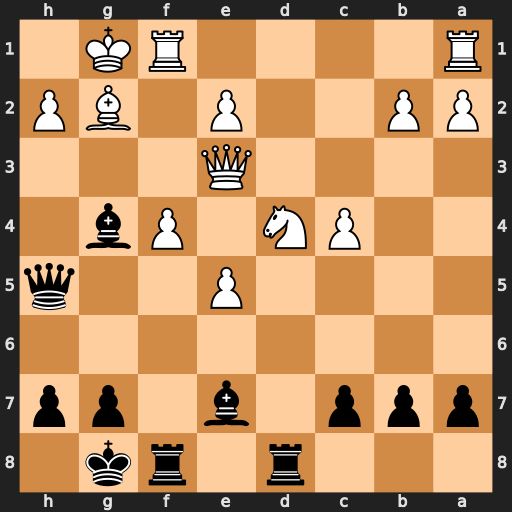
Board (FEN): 3r1rk1/ppp1b1pp/8/4P2q/2PN1Pb1/4Q3/PP2P1BP/R4RK1
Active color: b
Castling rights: -
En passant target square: -
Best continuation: Bc5 Bd5+ Kh8